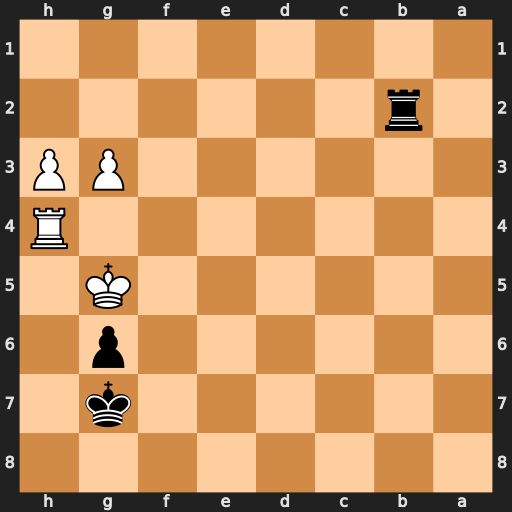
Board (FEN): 8/6k1/6p1/6K1/7R/6PP/1r6/8
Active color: b
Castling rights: -
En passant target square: -
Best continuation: Rb5+ Kf4 g5+ Kg4 gxh4